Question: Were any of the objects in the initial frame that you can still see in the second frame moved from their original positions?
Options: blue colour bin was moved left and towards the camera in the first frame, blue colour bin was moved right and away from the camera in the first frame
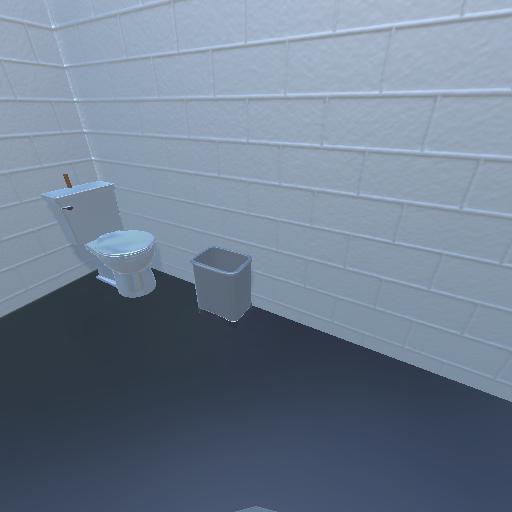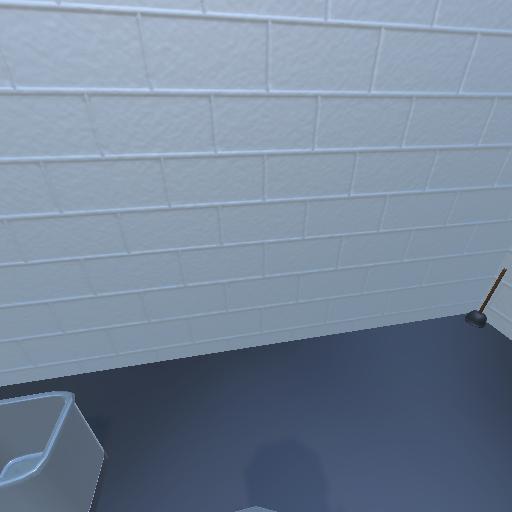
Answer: blue colour bin was moved left and towards the camera in the first frame